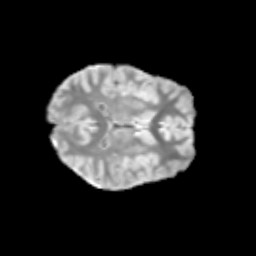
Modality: T2w
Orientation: axial
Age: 10
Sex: male
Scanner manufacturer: siemens
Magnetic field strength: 3 T
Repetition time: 3.8 s
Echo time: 0.07 s